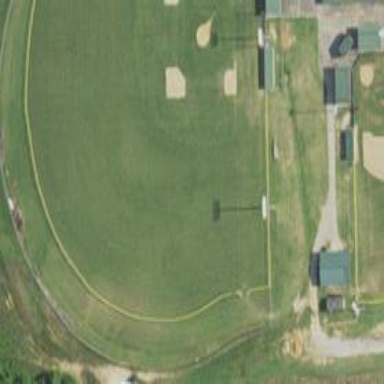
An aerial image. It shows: Baseball pitch for leisure land.